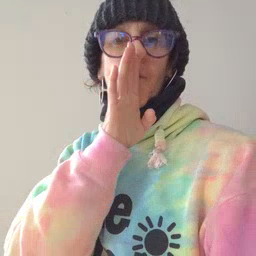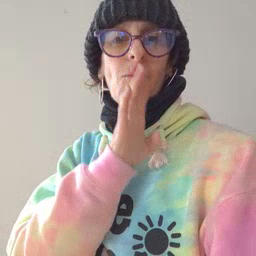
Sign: quiet